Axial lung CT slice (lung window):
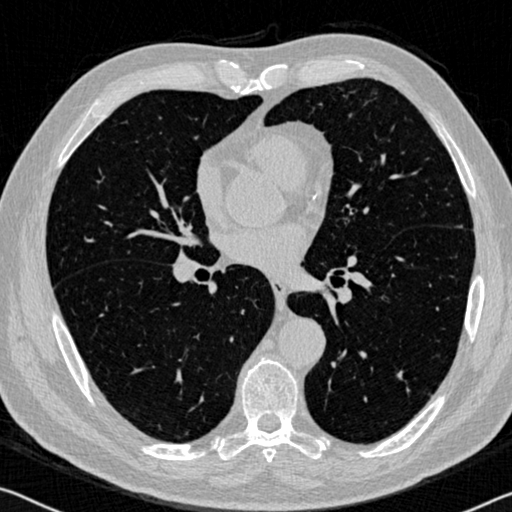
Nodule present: no